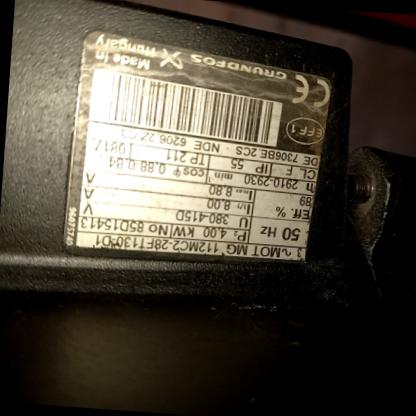
Klasa: tabliczka-znamionowa